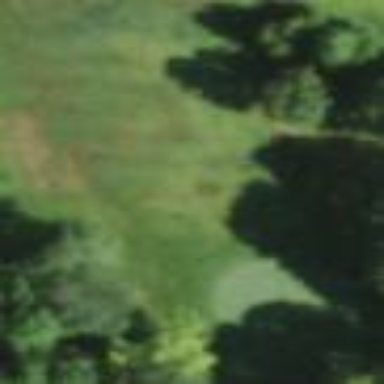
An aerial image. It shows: Scenic golf fairway.